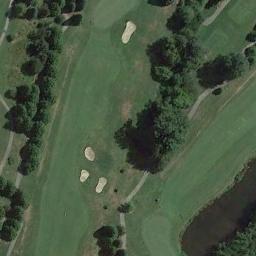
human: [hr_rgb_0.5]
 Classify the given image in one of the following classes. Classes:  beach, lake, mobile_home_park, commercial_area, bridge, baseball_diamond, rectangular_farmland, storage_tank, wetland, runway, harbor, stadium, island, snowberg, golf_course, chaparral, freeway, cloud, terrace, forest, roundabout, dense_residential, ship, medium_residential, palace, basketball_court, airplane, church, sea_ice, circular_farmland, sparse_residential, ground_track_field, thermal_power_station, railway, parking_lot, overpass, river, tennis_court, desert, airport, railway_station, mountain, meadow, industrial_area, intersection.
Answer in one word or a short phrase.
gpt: golf_course